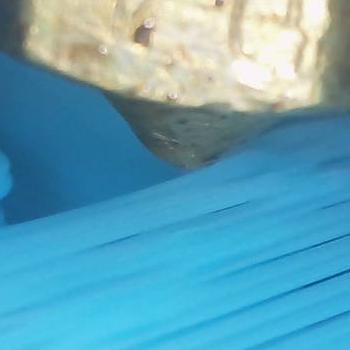
Flow rate: 84%